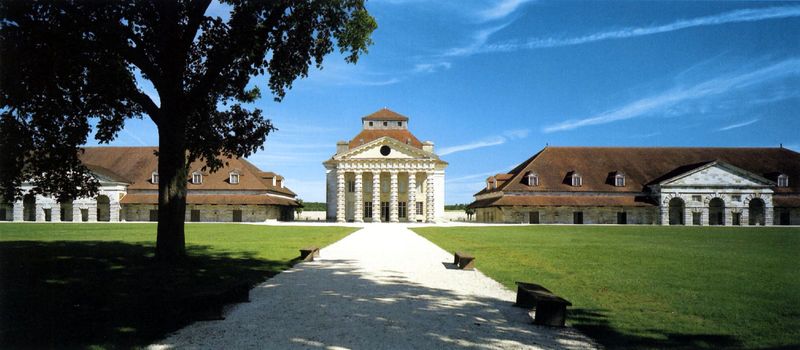
Titel: Direktionspavillon der Salinenstadt Chaux
Künstler: Claude Nicolas Ledoux
Standort: Arc-et-Senans (EU - F)
Schlagwörter: baum, himmel, weiß, grün, fenster, säulen, tür, anlage, dach, gebäude, haus, park, rasen, weg, wiese, architektur, stein, häuser, wiesen, theater, rund, sommer, bogen, fassade, italien, türen, giebel, ziegel, türe, platz, rundbogen, salon, symmetrie, tor, foto, bögen, palazzo, gauben, pantheon, kapitell, tore, portikus, antik, rundbögen, zentral, porticus, tempel, torbögen, pallazzo, mantua, englischer rasen, tpre, palazzo del té, lehmhaus, marmpr, rosewtte, té